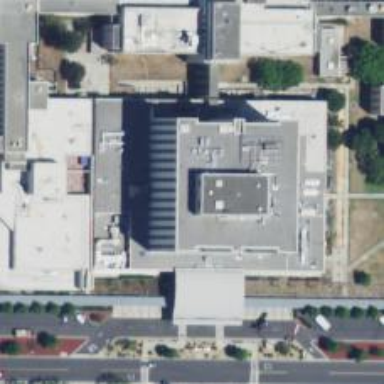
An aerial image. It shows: Healthcare clinic is depicted in the image.